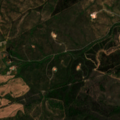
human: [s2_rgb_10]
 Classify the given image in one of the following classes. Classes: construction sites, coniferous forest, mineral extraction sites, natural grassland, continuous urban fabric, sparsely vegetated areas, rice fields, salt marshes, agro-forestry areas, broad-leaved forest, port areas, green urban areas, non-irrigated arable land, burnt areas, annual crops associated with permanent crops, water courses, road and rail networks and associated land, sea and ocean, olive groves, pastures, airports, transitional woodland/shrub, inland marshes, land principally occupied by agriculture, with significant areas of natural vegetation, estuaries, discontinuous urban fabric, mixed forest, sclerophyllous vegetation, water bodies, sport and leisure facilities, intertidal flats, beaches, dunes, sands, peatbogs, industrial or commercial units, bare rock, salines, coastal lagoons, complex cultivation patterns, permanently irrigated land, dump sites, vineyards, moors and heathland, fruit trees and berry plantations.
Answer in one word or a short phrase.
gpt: continuous urban fabric